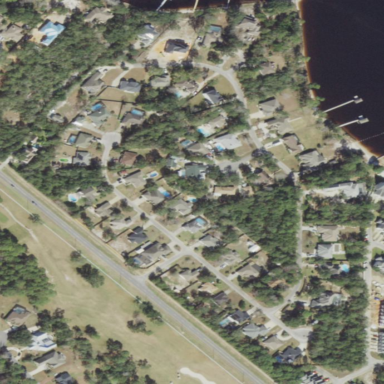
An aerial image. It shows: This residential area consists of single-family homes.